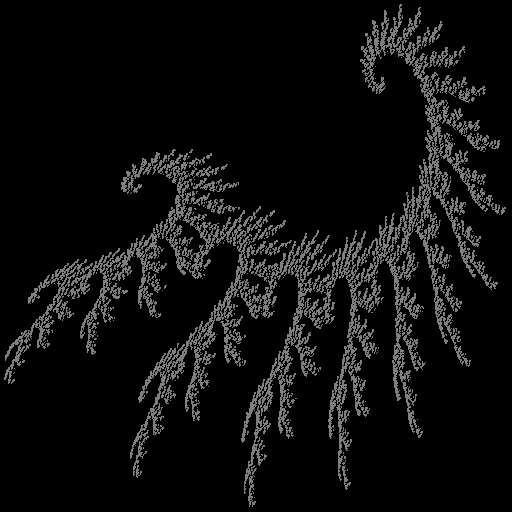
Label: grassfern